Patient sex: M
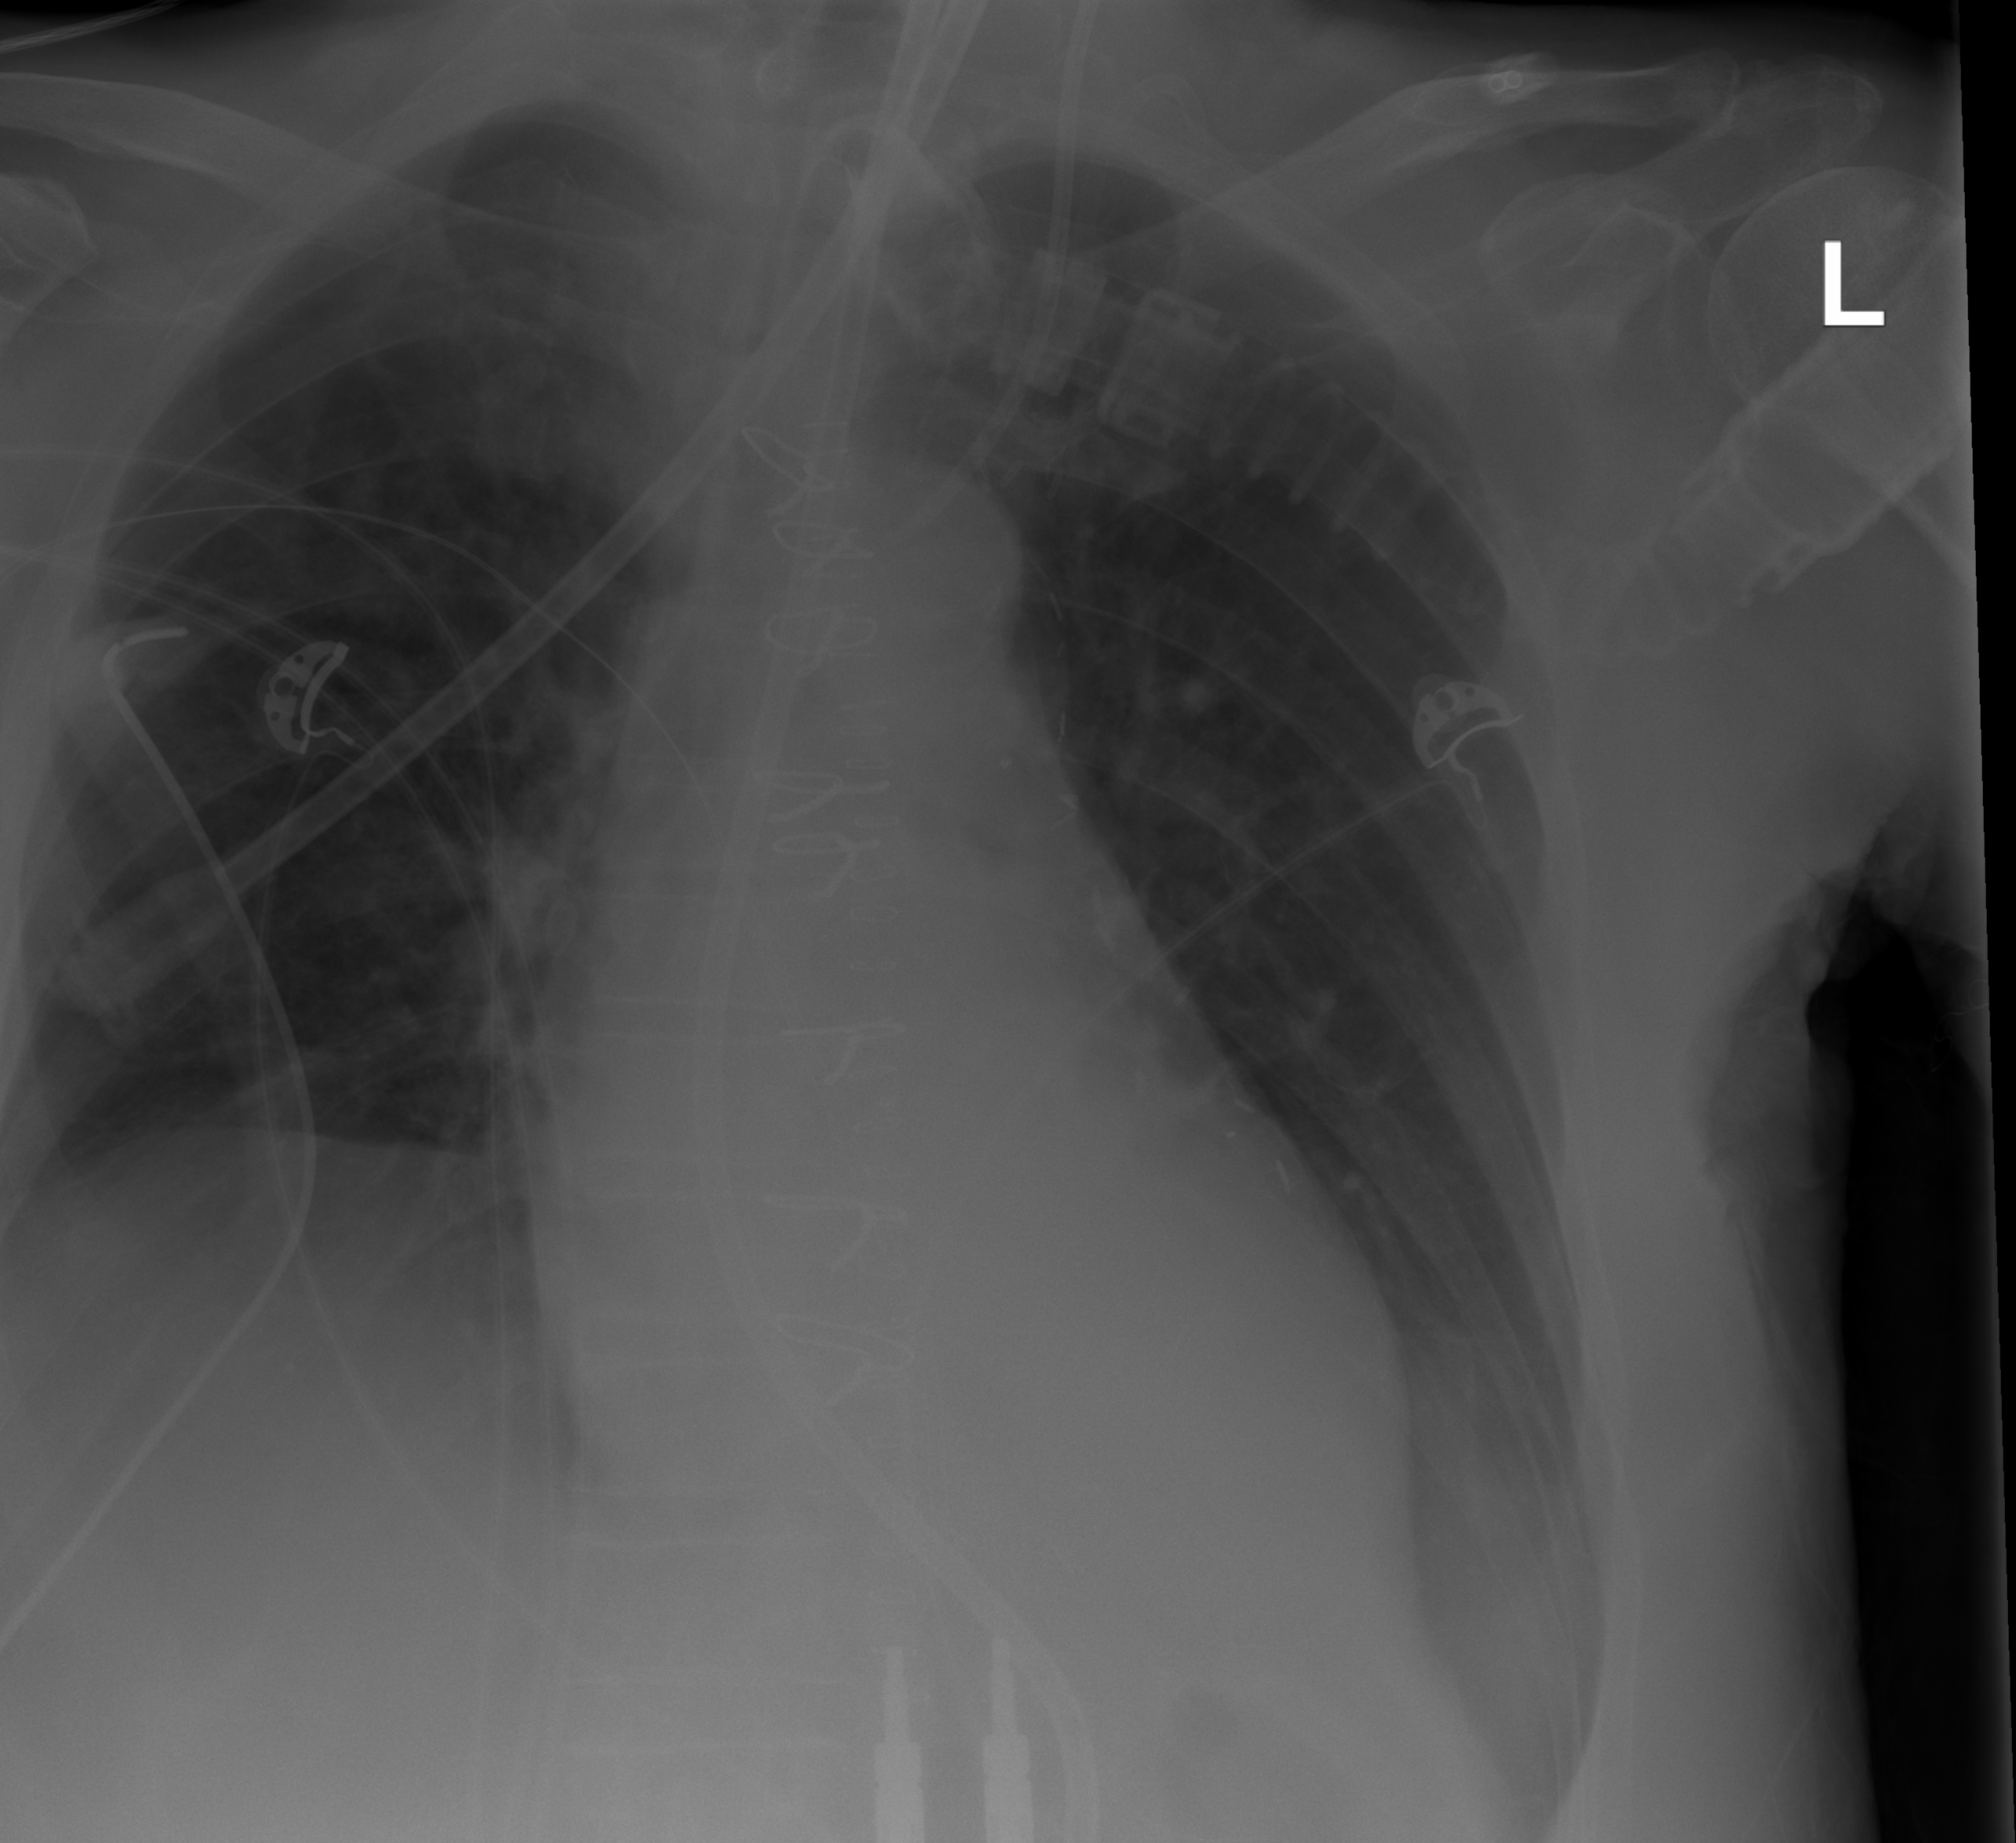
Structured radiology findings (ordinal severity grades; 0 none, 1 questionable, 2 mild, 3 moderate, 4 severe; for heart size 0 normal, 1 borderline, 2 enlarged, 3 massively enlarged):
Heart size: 0
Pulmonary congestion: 0
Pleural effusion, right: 0
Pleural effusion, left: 0
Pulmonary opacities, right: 2
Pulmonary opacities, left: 0
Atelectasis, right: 2
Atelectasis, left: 0